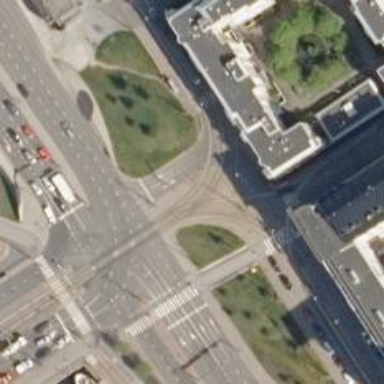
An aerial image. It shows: Tram railway with separate physical segregated electrified contact line.